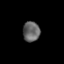
Tissue: prostate
Cell type: T cells
Senescence score: 0.7076
Nuclear area (px): 333
Mean DAPI intensity: 101.081